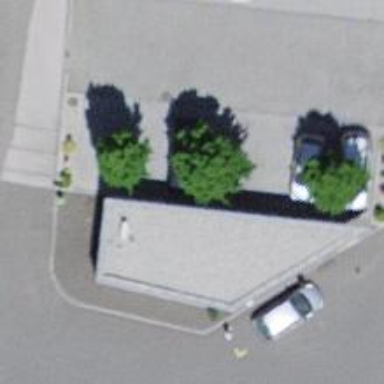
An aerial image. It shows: Post office.